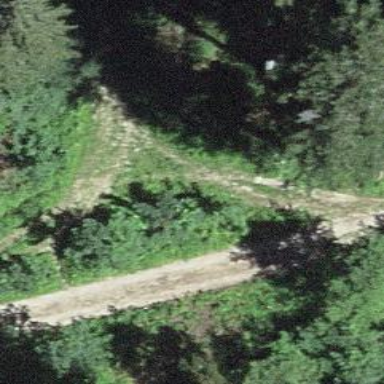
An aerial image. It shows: Compacted track road with grade3 tracktype.